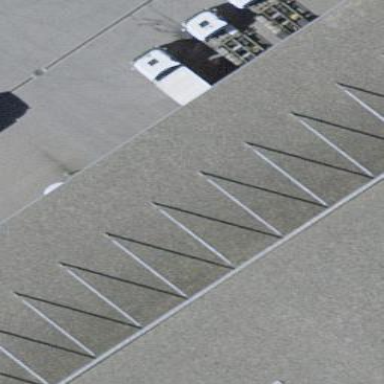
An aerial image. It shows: View of roof of building.